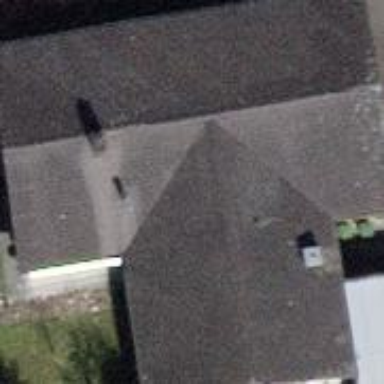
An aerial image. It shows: Building with tiled roof.